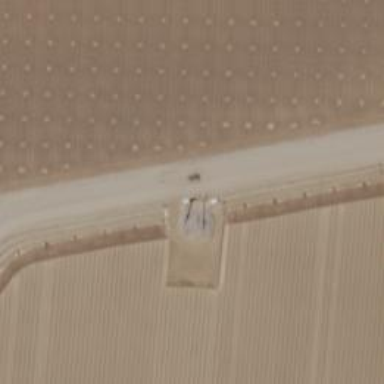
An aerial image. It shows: Irrigation culvert tunnel.